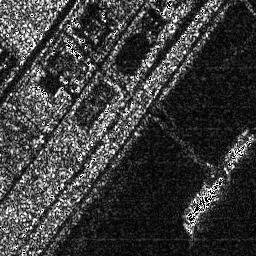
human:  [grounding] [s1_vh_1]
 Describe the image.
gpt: In the satellite image, there is  <ref>1 large ship </ref> <box>[[71, 68, 87, 86, 0]]</box> located at bottom right,  <ref>1 medium ship </ref> <box>[[86, 51, 99, 65, 0]]</box> located at right.